Question: I would like to be able to draw multiple circles on a Google Map with javascript, but combine them as a "single shape" so that their areas don't overlap, but are shared. For example, I found this example at WalkScore.com:

You can see that they are COMBINING circles, instead of overlapping them as separate shapes.
Is this possible? (Clearly it seems to be, but how?)
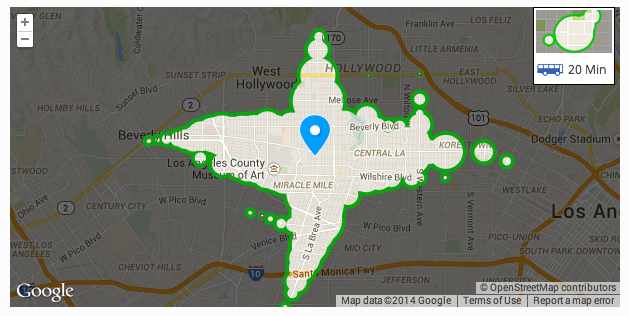
Answer: You can use a Polygon as stated <URL>.
Check this <URL> inspired in that solution.
The most important part is combining the circles:
'''
var joined = new google.maps.Polygon({
paths: [drawCircle(smallOne, 150/1609.344, 1),
drawCircle(bigOne, 300/1609.344, 1)],
strokeColor: "#ff0000",
strokeOpacity: 0.35,
strokeWeight: 0,
fillColor: "#FF0000",
fillOpacity: 0.35
});
joined.setMap(map);
'''